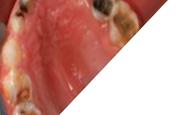
Condition: Caries